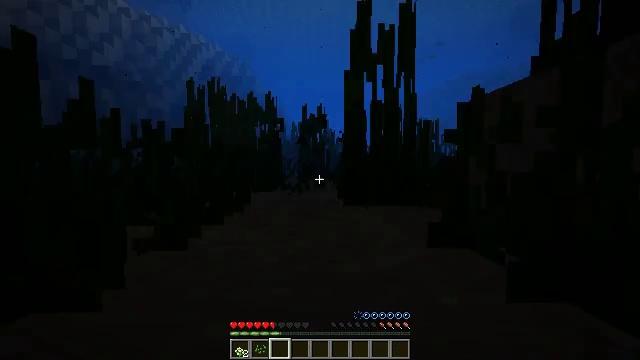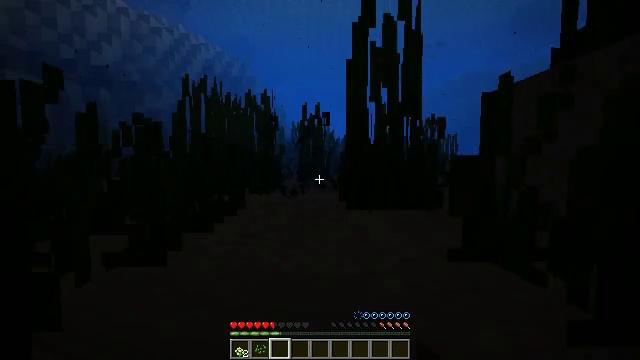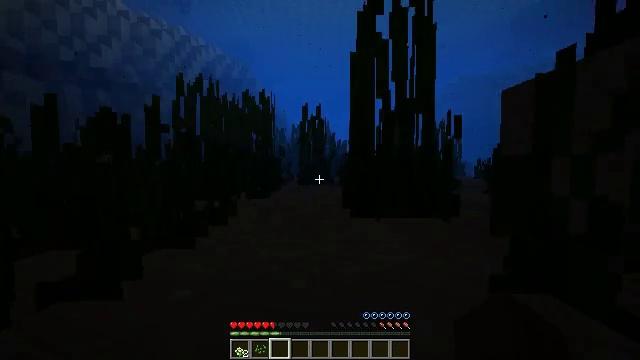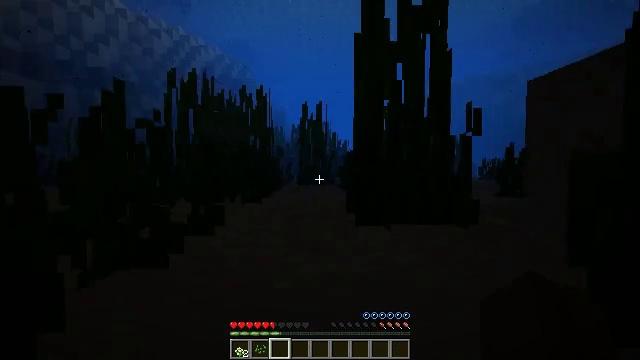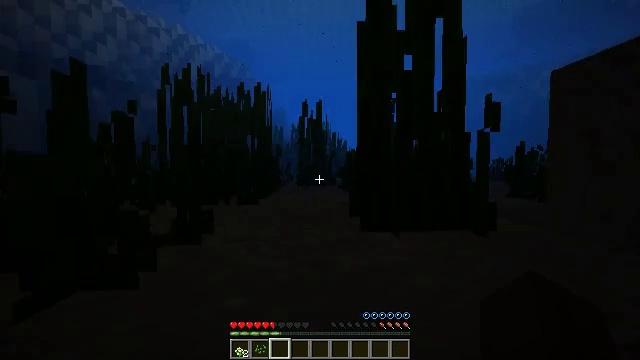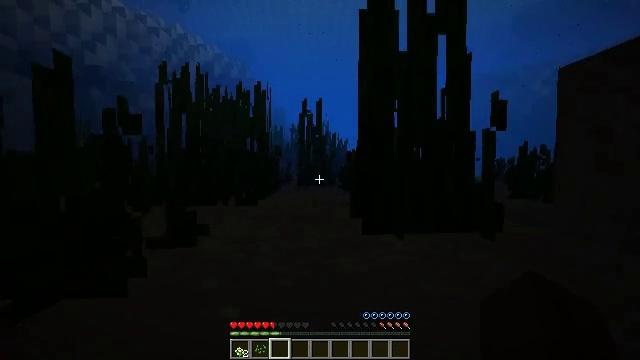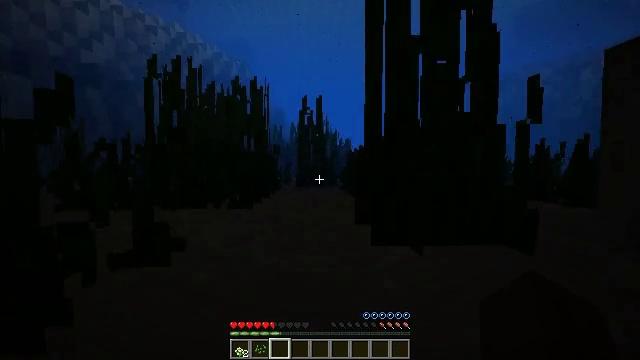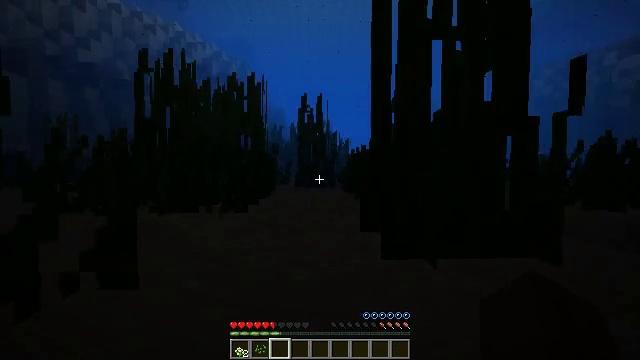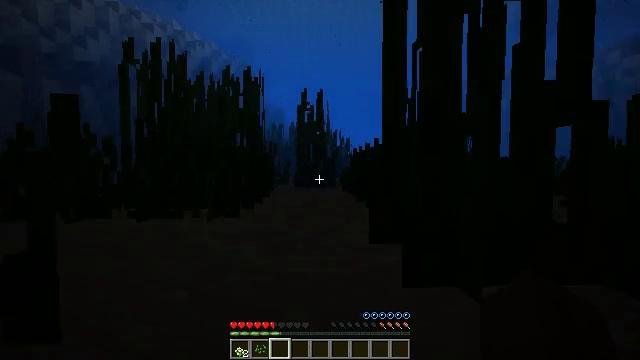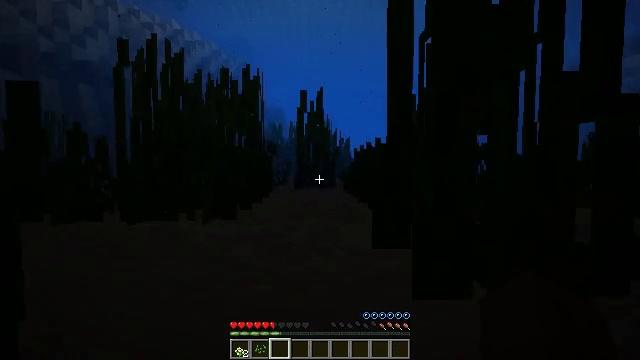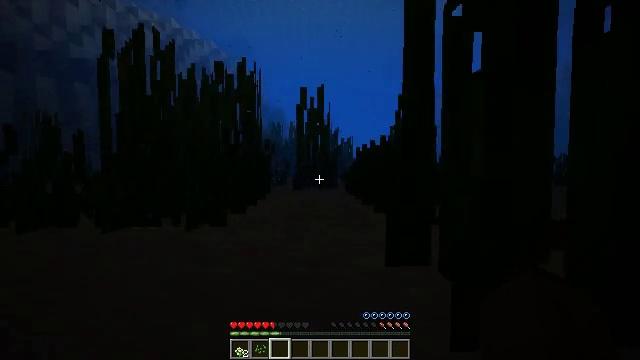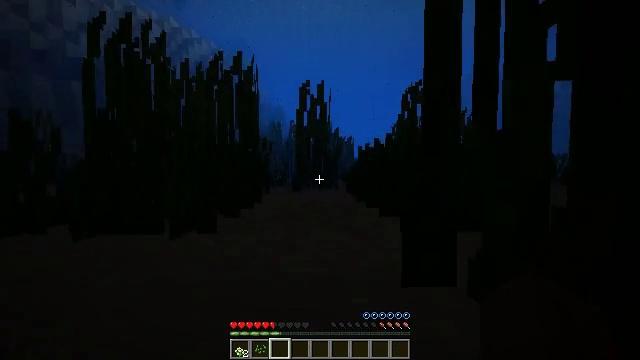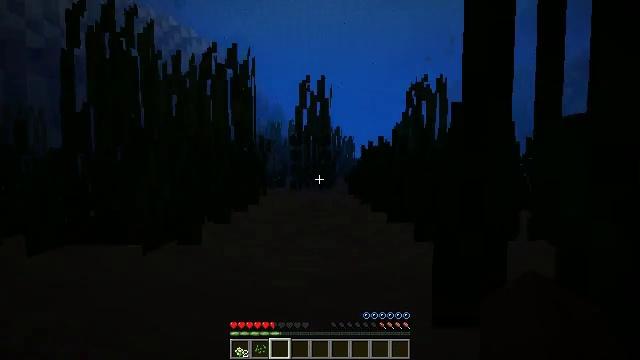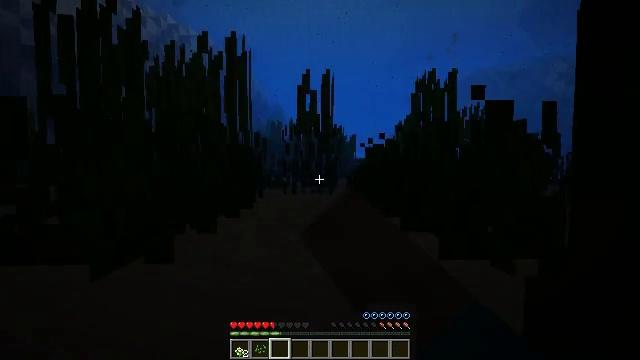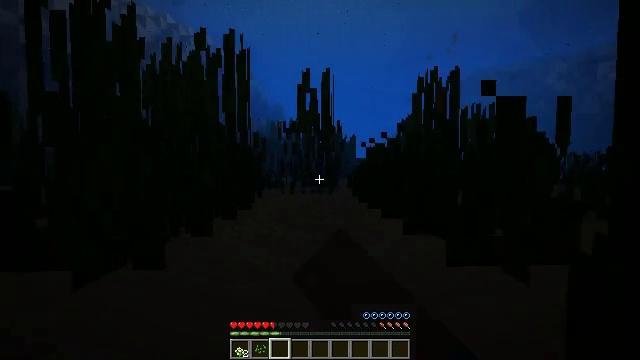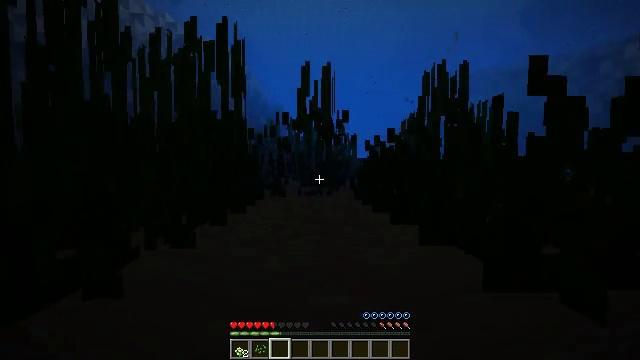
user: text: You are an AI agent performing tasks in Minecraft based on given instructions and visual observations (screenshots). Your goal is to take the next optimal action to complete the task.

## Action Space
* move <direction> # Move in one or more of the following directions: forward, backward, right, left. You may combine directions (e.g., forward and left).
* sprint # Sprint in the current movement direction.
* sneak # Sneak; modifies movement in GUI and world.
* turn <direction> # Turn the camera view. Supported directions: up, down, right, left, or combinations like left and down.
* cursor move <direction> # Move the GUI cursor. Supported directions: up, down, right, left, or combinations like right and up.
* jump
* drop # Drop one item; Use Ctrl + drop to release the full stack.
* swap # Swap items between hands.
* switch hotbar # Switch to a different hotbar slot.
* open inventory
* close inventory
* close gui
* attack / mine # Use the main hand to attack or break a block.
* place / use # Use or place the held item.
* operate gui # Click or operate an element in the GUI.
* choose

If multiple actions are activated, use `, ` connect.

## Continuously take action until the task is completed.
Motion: motion action
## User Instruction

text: Mine tall seagrass from underwater.
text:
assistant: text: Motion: move forward, sprint, attack / mine
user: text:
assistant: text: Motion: move forward, sprint, attack / mine
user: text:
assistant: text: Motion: move forward, sprint, attack / mine
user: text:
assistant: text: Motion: move forward, sprint, attack / mine
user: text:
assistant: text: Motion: move forward, sprint, attack / mine
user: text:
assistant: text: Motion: move forward, sprint, attack / mine
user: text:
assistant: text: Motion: move forward, sprint, attack / mine
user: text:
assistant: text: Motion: move forward, sprint, attack / mine
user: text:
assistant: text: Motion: move forward, sprint, attack / mine
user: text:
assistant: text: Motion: move forward, sprint, attack / mine
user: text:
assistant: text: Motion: move forward, sprint, attack / mine
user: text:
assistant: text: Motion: move forward, sprint, attack / mine
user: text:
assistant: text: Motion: move forward, sprint, attack / mine
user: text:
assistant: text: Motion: move forward, sprint, attack / mine
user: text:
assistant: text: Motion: move forward, sprint, attack / mine
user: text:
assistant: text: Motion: move forward, sprint, attack / mine
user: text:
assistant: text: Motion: move forward, sprint, attack / mine
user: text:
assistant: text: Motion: move forward, sprint, attack / mine
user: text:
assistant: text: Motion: move forward, sprint, attack / mine
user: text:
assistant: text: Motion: move forward, sprint, attack / mine
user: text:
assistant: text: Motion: move forward, sprint, attack / mine
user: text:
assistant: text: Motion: move forward, sprint, attack / mine
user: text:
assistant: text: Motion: move forward, sprint, attack / mine
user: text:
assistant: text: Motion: move forward, sprint, attack / mine
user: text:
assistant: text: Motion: move forward, sprint, attack / mine
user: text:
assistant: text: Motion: move forward, sprint, attack / mine
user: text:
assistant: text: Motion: sprint, attack / mine